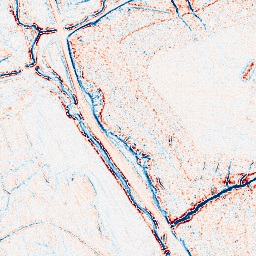
Category: edge_preserving
Decomposition family: anisotropic_diffusion
Decomposition parameters: iterations: 5
kappa: 100
gamma: 0.15
Upsampling method: sinc_hamming
Upsampling parameters: scale: 4
kernel_size: 8
Upsampling scale: 4